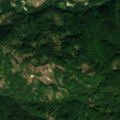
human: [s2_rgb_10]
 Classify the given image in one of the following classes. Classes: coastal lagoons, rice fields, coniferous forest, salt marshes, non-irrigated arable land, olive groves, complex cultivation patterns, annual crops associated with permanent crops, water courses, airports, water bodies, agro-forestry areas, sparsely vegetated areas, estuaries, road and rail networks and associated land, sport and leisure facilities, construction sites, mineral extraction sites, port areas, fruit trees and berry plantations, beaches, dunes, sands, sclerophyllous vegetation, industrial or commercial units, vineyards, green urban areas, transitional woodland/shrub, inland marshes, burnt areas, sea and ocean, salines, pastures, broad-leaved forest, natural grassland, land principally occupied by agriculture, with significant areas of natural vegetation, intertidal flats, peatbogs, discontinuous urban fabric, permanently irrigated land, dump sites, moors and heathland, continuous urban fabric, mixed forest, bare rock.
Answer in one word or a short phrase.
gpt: land principally occupied by agriculture, with significant areas of natural vegetation, broad-leaved forest, transitional woodland/shrub